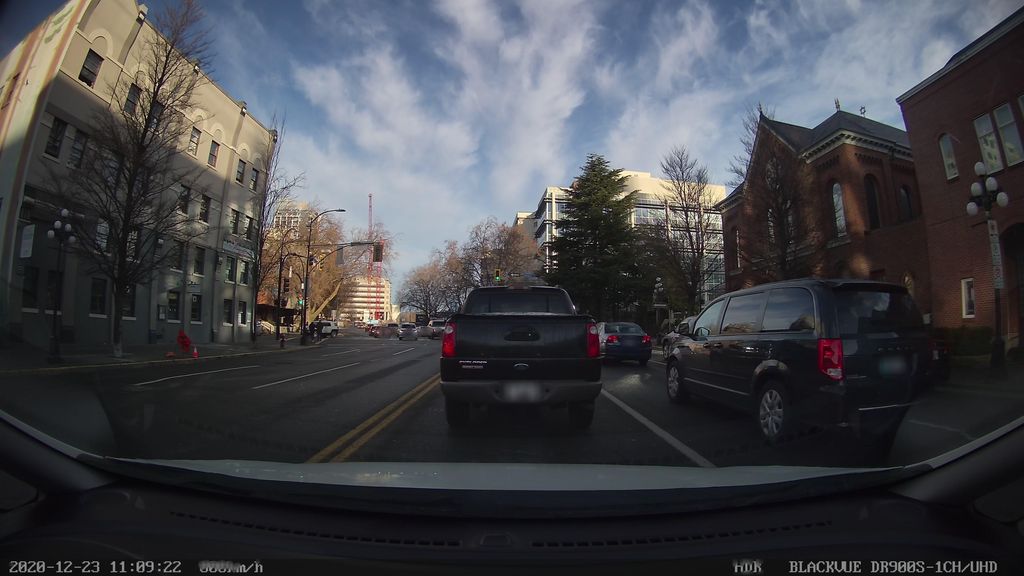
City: victoria